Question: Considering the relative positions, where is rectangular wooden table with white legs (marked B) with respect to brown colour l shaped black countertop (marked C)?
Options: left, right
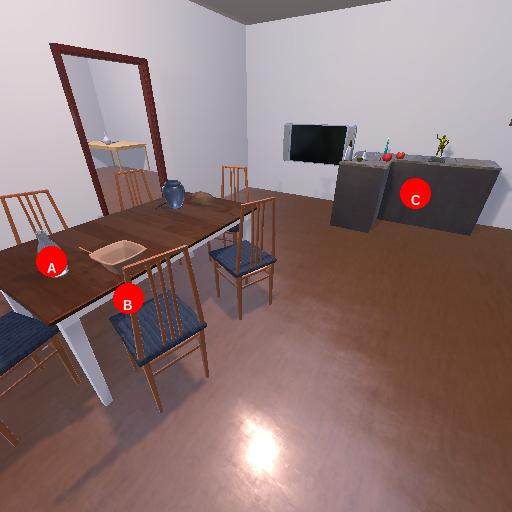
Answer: left